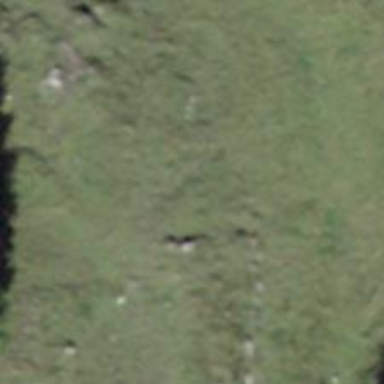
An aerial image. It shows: Path covered with grass.